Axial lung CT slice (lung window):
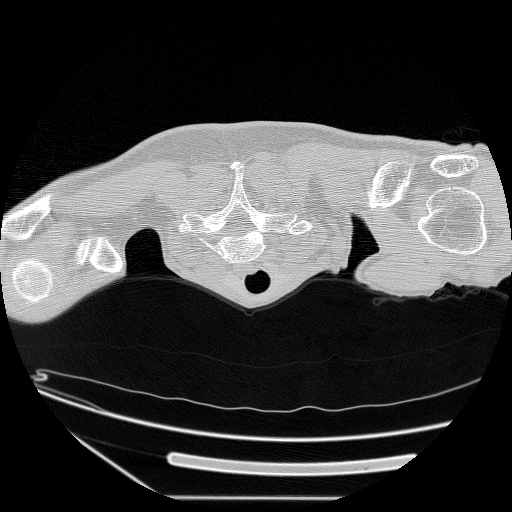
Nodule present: no